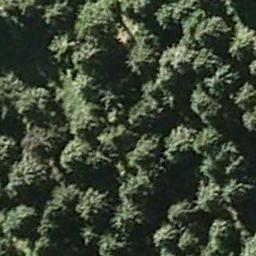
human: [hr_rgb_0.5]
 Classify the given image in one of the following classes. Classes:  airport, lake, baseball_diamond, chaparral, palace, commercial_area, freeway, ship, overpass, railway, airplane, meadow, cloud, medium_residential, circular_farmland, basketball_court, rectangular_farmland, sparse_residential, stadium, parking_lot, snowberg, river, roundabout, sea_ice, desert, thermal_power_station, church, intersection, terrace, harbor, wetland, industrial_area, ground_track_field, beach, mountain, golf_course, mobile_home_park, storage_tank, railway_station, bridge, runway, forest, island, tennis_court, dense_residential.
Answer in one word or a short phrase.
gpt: forest